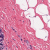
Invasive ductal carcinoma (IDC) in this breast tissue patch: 0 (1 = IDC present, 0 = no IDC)